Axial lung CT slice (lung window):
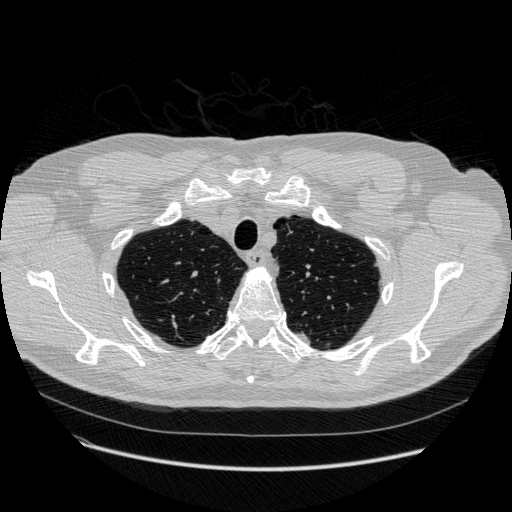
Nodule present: no